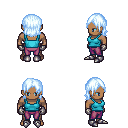
a pixel art fantasy rpg character, male body template, human, dark skin, teal pirate shirt, magenta pants, white cyan long bangs hairstyle, metal gloves, metal boots, four views (front, back, left, right), 2x2 character sprite sheet, small pixel art, hard edges, no anti-aliasing